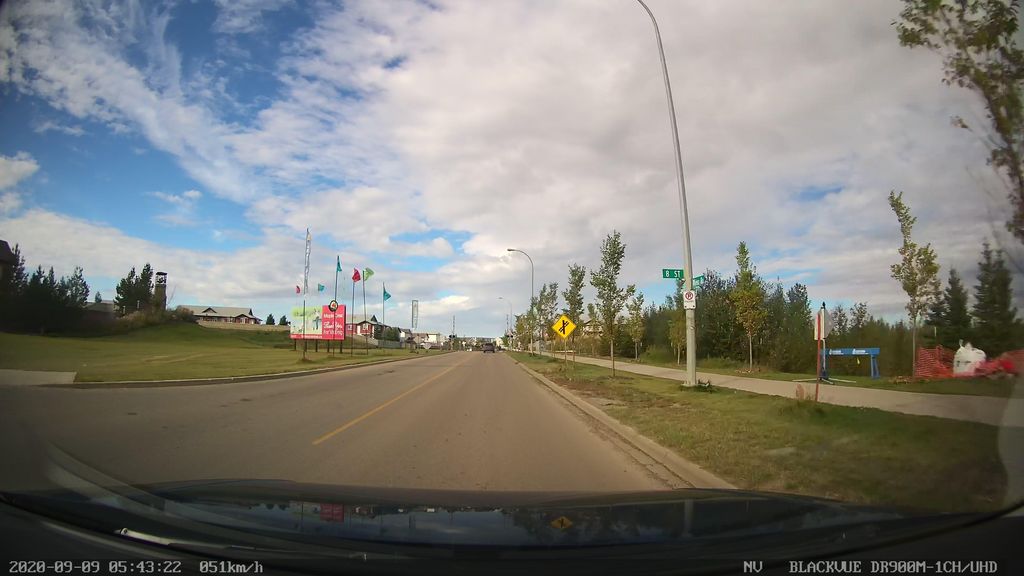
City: edmonton